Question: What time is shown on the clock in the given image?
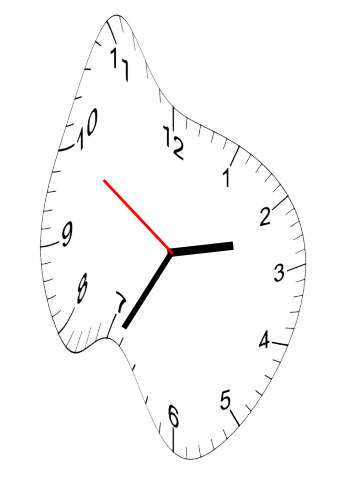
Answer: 02:34:50